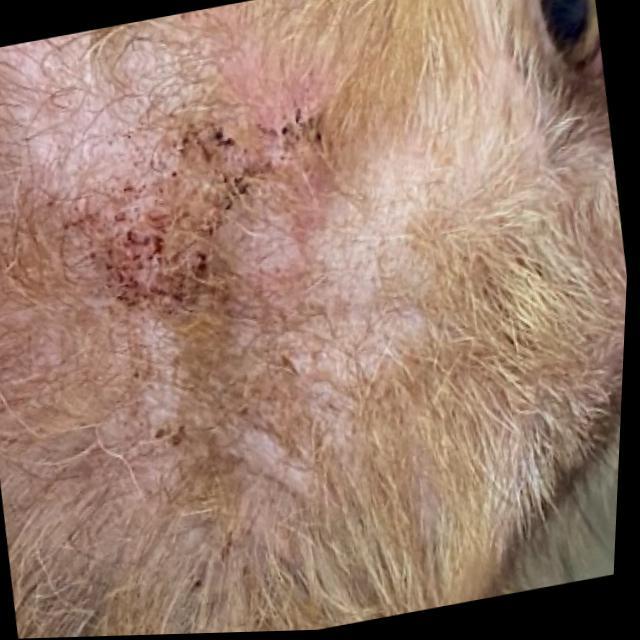
Canine demodicosis (Demodex mange) — caused by Demodex canis mites. Presents with alopecia, follicular papules, pustules, and comedones. Often localized on face and forelimbs.